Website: apple
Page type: billing-address
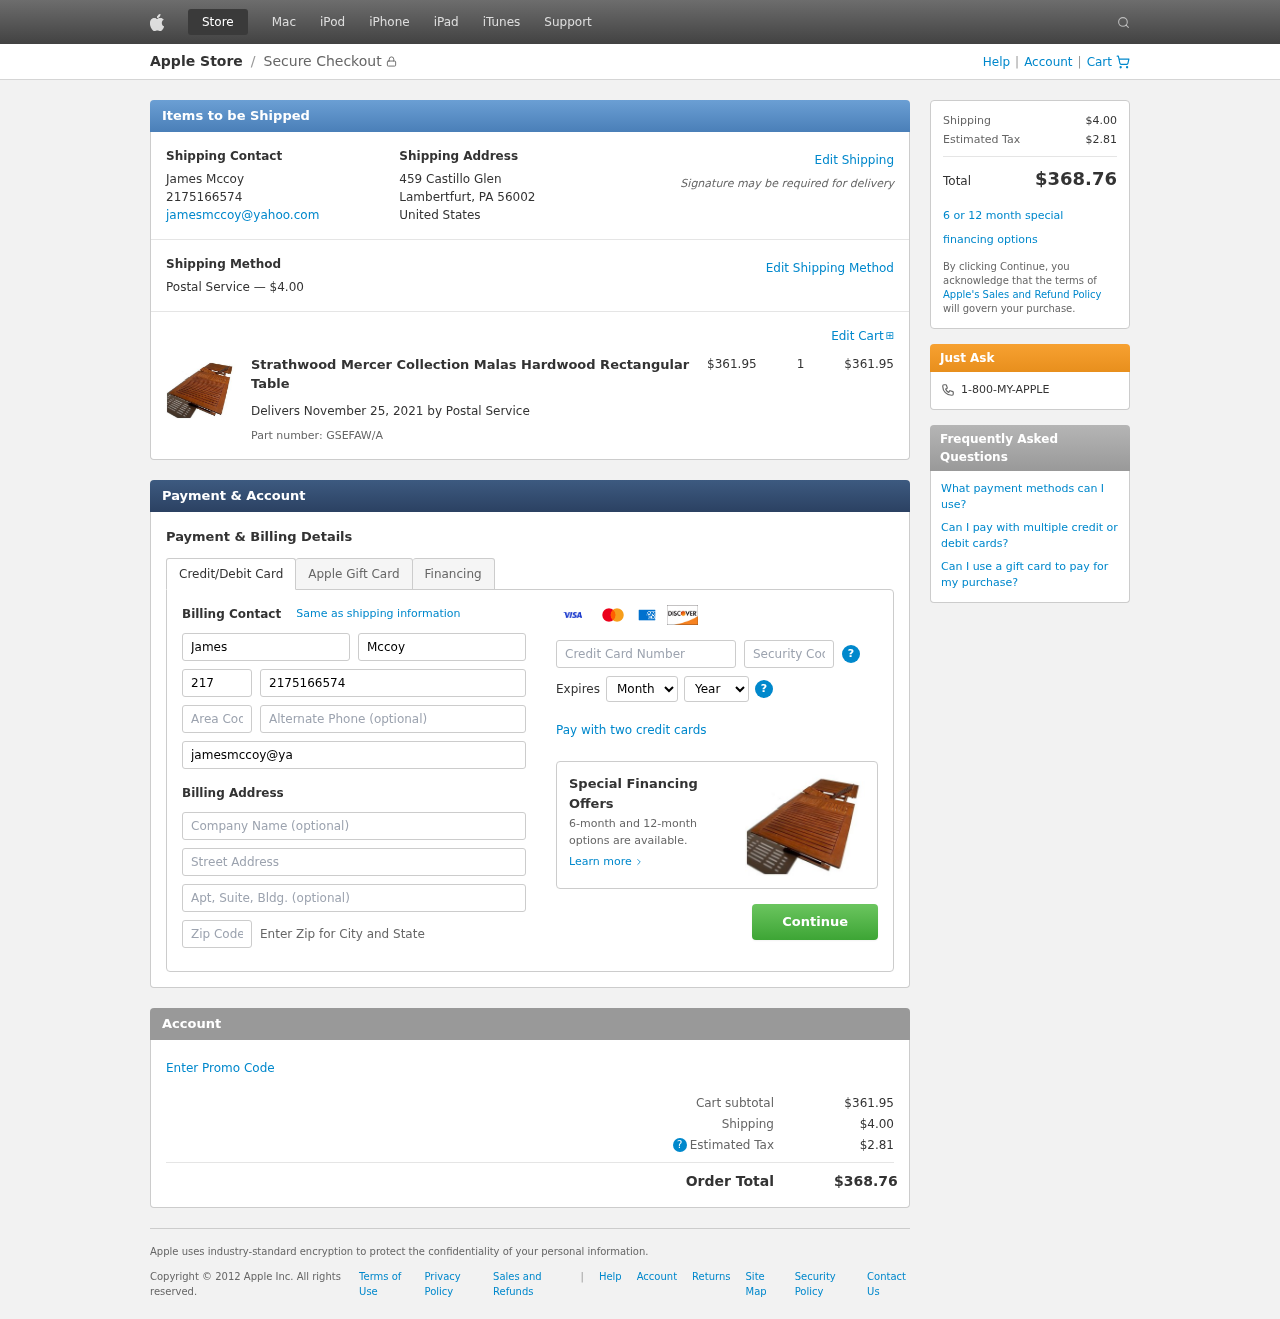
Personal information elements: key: PII_CARD_CVV
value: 002
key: PII_CARD_EXPIRY_MONTH
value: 08
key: PII_CARD_EXPIRY_YEAR
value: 28
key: PII_CARD_NUMBER
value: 5317 0118 3192 4315
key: PII_CITY_STATE_ZIP
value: Lambertfurt, PA 56002
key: PII_COUNTRY
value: United States
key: PII_EMAIL
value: jamesmccoy@yahoo.com
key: PII_FIRSTNAME
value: James
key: PII_FULLNAME
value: James Mccoy
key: PII_LASTNAME
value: Mccoy
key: PII_PHONE
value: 2175166574
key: PII_PHONE_AREA
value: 217
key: PII_STREET
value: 459 Castillo Glen
Product elements: key: PRODUCT1_NAME
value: Strathwood Mercer Collection Malas Hardwood Rectangular Table
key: PRODUCT1_PRICE
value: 361.95
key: PRODUCT1_QUANTITY
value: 1
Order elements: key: ORDER_SHIPPING_COST
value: $4.00
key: ORDER_SUBTOTAL
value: $361.95
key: ORDER_DELIVERY_DATE
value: November 25, 2021
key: ORDER_PART_NUMBER
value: GSEFAW/A
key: ORDER_TAX
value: $2.81
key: ORDER_TOTAL
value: $368.76